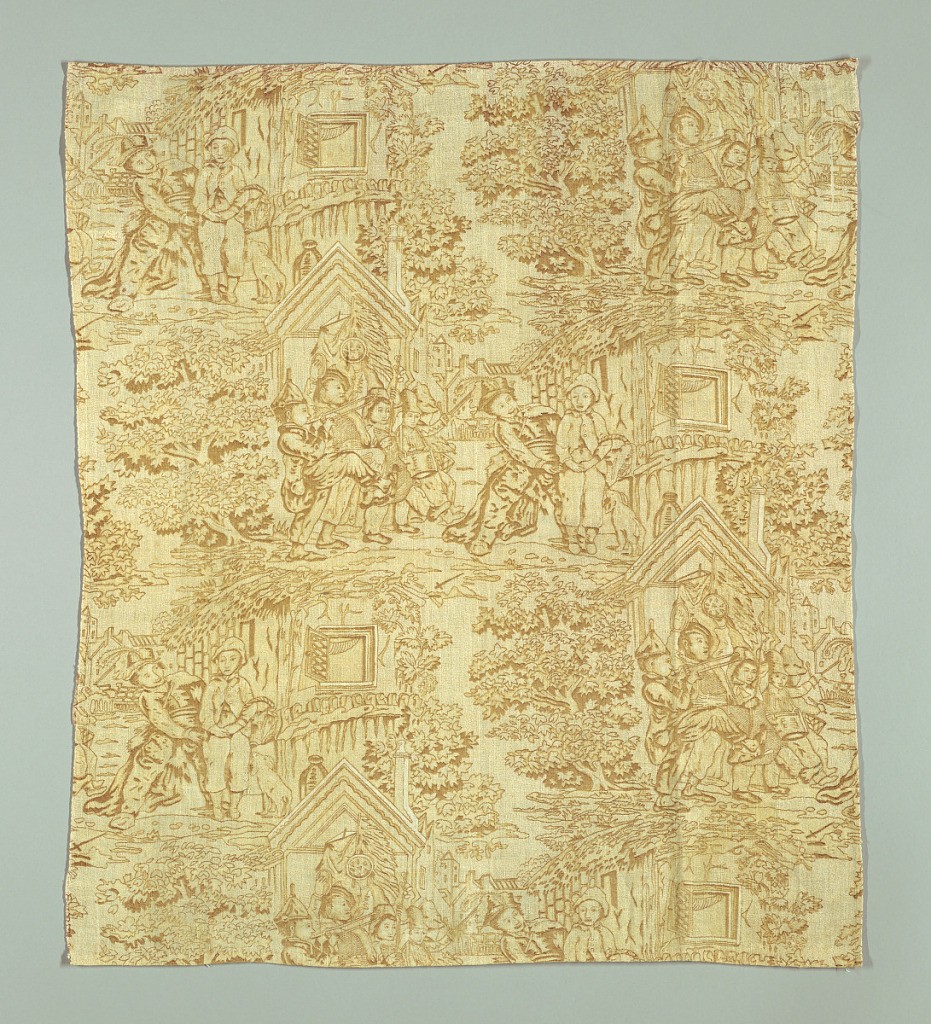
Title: Textile
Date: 1850–1900
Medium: cotton Technique: printed by engraved roller on cotton plain weave.
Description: Three scenes of children playing.  Faded from red tones to yellow tones.